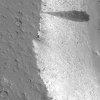
Atmospheric dust classification: not_dusty